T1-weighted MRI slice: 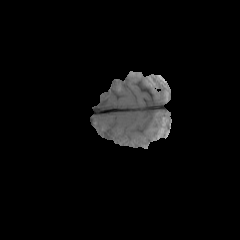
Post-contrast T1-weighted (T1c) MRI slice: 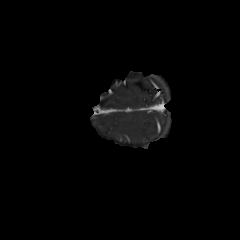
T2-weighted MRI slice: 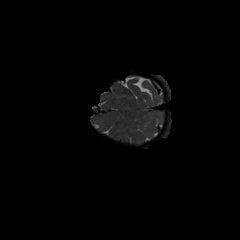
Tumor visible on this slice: no